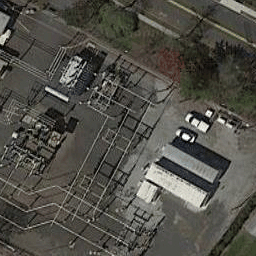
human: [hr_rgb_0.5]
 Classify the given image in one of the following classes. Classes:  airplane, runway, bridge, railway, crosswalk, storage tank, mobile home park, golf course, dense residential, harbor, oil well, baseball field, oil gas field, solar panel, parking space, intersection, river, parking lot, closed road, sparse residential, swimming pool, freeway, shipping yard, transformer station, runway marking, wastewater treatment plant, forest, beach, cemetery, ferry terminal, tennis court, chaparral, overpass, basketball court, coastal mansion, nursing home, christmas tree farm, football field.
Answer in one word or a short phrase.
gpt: transformer station